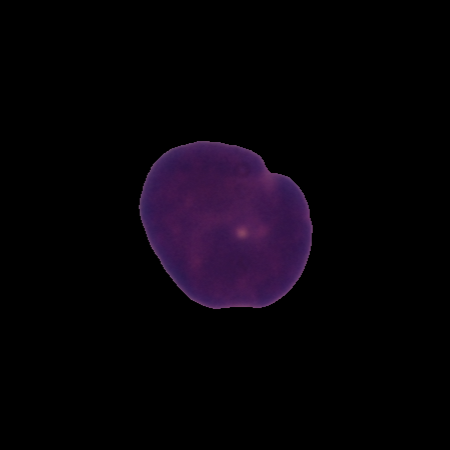
Label: healthy